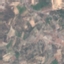
Label: PermanentCrop